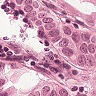
Metastatic tissue present: yes